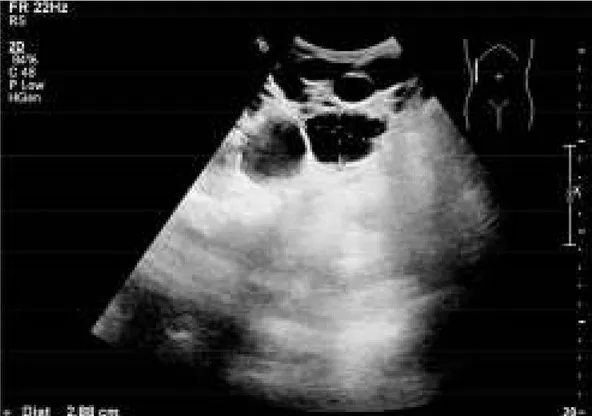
Ultrasonography shows right kidney with many cysts up to 42 mm in diameter.
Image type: radiology (ultrasound)